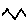
Label: zigzag